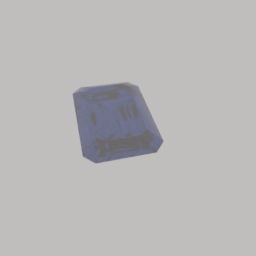
Label: decoration